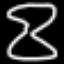
Label: hourglass